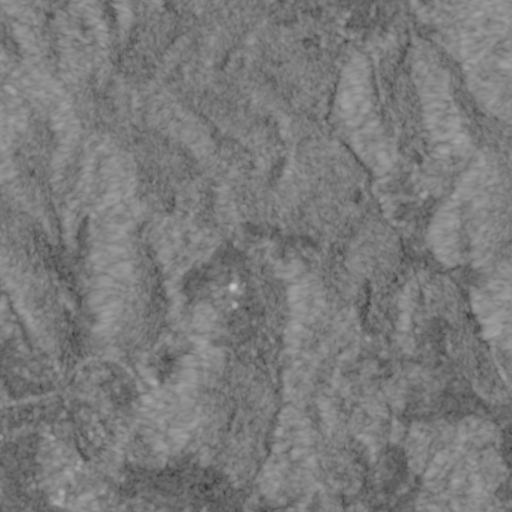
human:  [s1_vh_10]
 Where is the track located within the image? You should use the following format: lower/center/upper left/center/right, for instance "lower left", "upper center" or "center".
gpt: The track is located in the upper right of the image.
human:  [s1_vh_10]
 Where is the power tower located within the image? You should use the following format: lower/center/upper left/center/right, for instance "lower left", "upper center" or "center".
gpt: There is no power tower in the image.

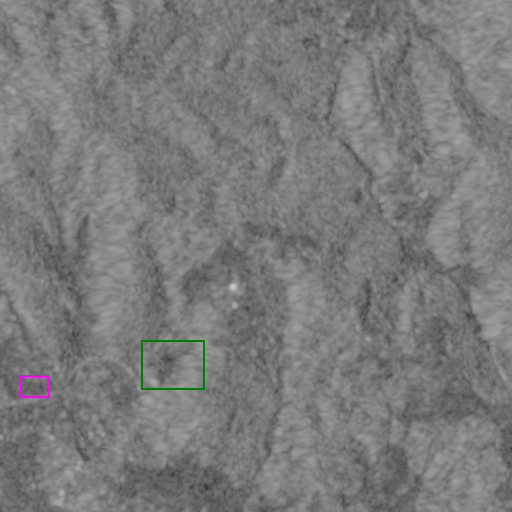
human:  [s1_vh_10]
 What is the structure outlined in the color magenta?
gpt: The structure outlined in magenta is a crop field.
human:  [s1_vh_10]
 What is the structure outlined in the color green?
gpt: The structure outlined in green is a quarry.
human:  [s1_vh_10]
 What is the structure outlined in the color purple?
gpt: There is no purple outline.